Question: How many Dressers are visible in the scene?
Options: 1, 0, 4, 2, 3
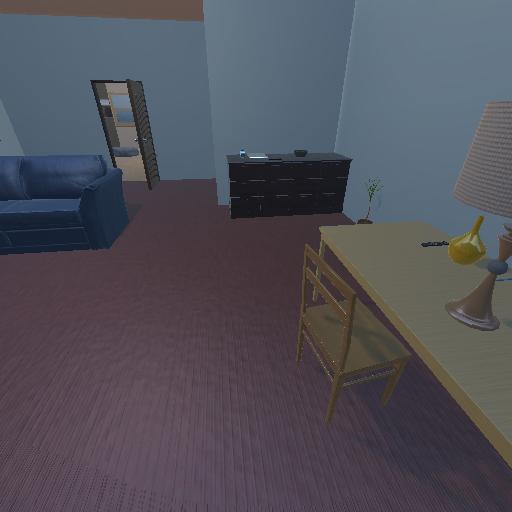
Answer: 1